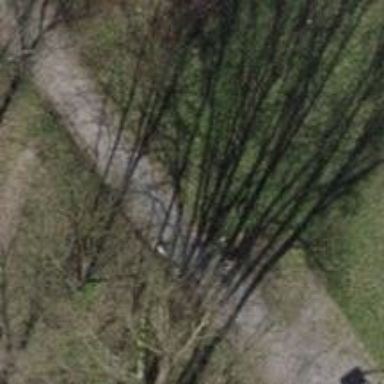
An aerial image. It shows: Compacted footway.